Question: I'm currently working on a game whereby I will have a player traversing a 2D matrix. I want to be able to modify the environment around the player based on his location, as part of a rendering process.
Basically, the player will be at point x,y and will have 2 points around him at all times. The player might move x,y points in any direction and I need to know what the old no longer necessary pointers are, and also the new points the player is close to.
I've drawn up a quick diagram of what I mean:

I need a list of the old points (in red), and the new points (in green) that I can iterate over to perform actions on.
I'll be writing this method in C++, so I'm really looking for the sudo-logic steps required to make this happen. I'm about 50% way through my own way of doing it, but I believe it to be wholly inefficient and I also believe that is a simple mathematical way to do this.
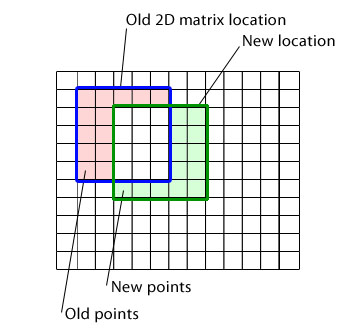
Answer: Probably the most efficient way would be computing a rectangle-rectangle subtraction that may seem difficult and with a lot of cases, but indeed it's not that hard:
'''
struct Rect{
int x0, y0, x1, y1;
Rect(int x0, int y0, int x1, int y1)
: x0(x0), y0(y0), x1(x1), y1(y1)
{}
};
std::vector<Rect> subtract(const Rect& a, const Rect& b) {
std::vector<Rect> result;
if (a.y1 <= b.y0 || a.y0 >= b.y1 || a.x1 <= b.x0 || a.x0 >= b.x1) {
// Trivial case: rectangles are not overlapping
result.push_back(a);
} else {
int ystart = a.y0, yend = a.y1;
if (ystart < b.y0) { // Something visible above
result.push_back(Rect(a.x0, ystart, a.x1, b.y0));
ystart = b.y0;
}
if (yend > b.y1) { // Something visible below
result.push_back(Rect(a.x0, b.y1, a.x1, yend));
yend = b.y1;
}
if (a.x0 < b.x0) { // Something visible on the left
result.push_back(Rect(a.x0, ystart, b.x0, yend));
}
if (a.x1 > b.x1) { // Something visible on the right
result.push_back(Rect(b.x1, ystart, a.x1, yend));
}
}
return result;
}
'''
The above function given two rectangles 'A' and 'B' returns a vector of rectangles with the result of 'A-B'. This vector may be empty ('B' covers 'A') or may have from one to four rectangles (four is when 'B' is stricly contained in 'A', thus the result will be a rectangle with a rectangular hole in it).
Using this function you can easily compute 'new-old' and 'old-new' areas.
Note that the coordinate schema used in the above code assumes the point-base coordinate system (not a pixel-based coordinate system):

In the above picture note that horizontal X coordinates of rectangles go from 0 to W (not W-1) and vertical Y coordinates go from 0 to H (and not to H-1).
Pixels are just rectangles of area 1 with coordinates '(x, y)-(x+1, y+1)'; the center of this pixel is '(x+0.5, y+0.5)'. A rectangle with 'x0==x1' or 'y0==y1' is empty.
Note also that the code assumes (and returns) non-empty oriented rectangles, i.e. 'x0<x1 && y0<y1'.
This approach of separating the concept of pixel coordinate from the concept of point coordinate simplifies a lot of the pixel math: for example rectangle area is 'width*height' and not '(width-1)*(height-1)'.
A little program to test with your input case is the following
'''
void print_result(const char *name,
const std::vector<Rect>& rects)
{
printf("Result '%s' (%i rects):
", name, int(rects.size()));
for (int i=0,n=rects.size(); i<n; i++)
{
printf(" %i) (%i, %i) - (%i, %i)
",
i+1,
rects[i].x0, rects[i].y0,
rects[i].x1, rects[i].y1);
}
}
int main()
{
Rect A(1, 1, 6, 6);
Rect B(3, 2, 8, 7);
print_result("A-B", subtract(A, B));
print_result("B-A", subtract(B, A));
return 0;
}
'''
and the output of this program is
'''
Result 'A-B' (2 rects):
1) (1, 1) - (6, 2)
2) (1, 2) - (3, 6)
Result 'B-A' (2 rects):
1) (3, 6) - (8, 7)
2) (6, 2) - (8, 6)
'''